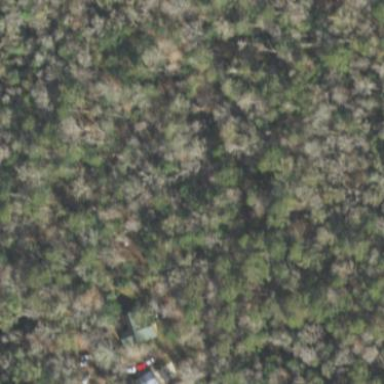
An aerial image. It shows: Mixed leaf woodland.